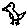
Label: bird